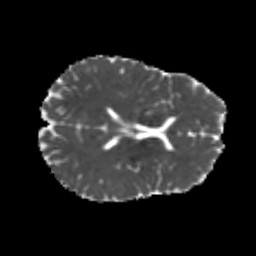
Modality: MD
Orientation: axial
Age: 23
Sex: male
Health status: healthy
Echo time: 0.074 s